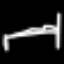
Label: bed